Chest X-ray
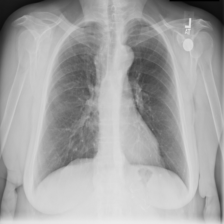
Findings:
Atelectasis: negative
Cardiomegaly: negative
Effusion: negative
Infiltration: negative
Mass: negative
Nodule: negative
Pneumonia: negative
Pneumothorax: negative
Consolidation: negative
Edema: negative
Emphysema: negative
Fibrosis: negative
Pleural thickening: negative
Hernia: negative